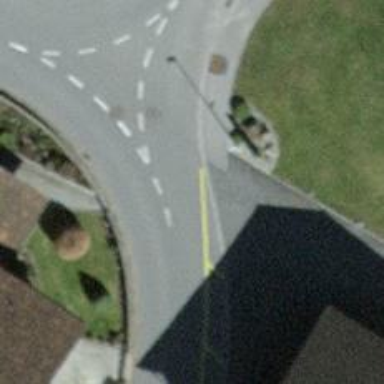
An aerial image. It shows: Asphalt road in residential area.